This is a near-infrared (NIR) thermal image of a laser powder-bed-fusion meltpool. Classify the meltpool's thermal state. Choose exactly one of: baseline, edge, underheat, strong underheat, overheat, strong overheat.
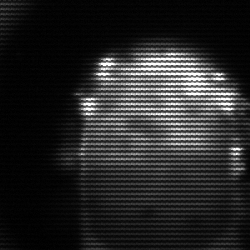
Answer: baseline